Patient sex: F
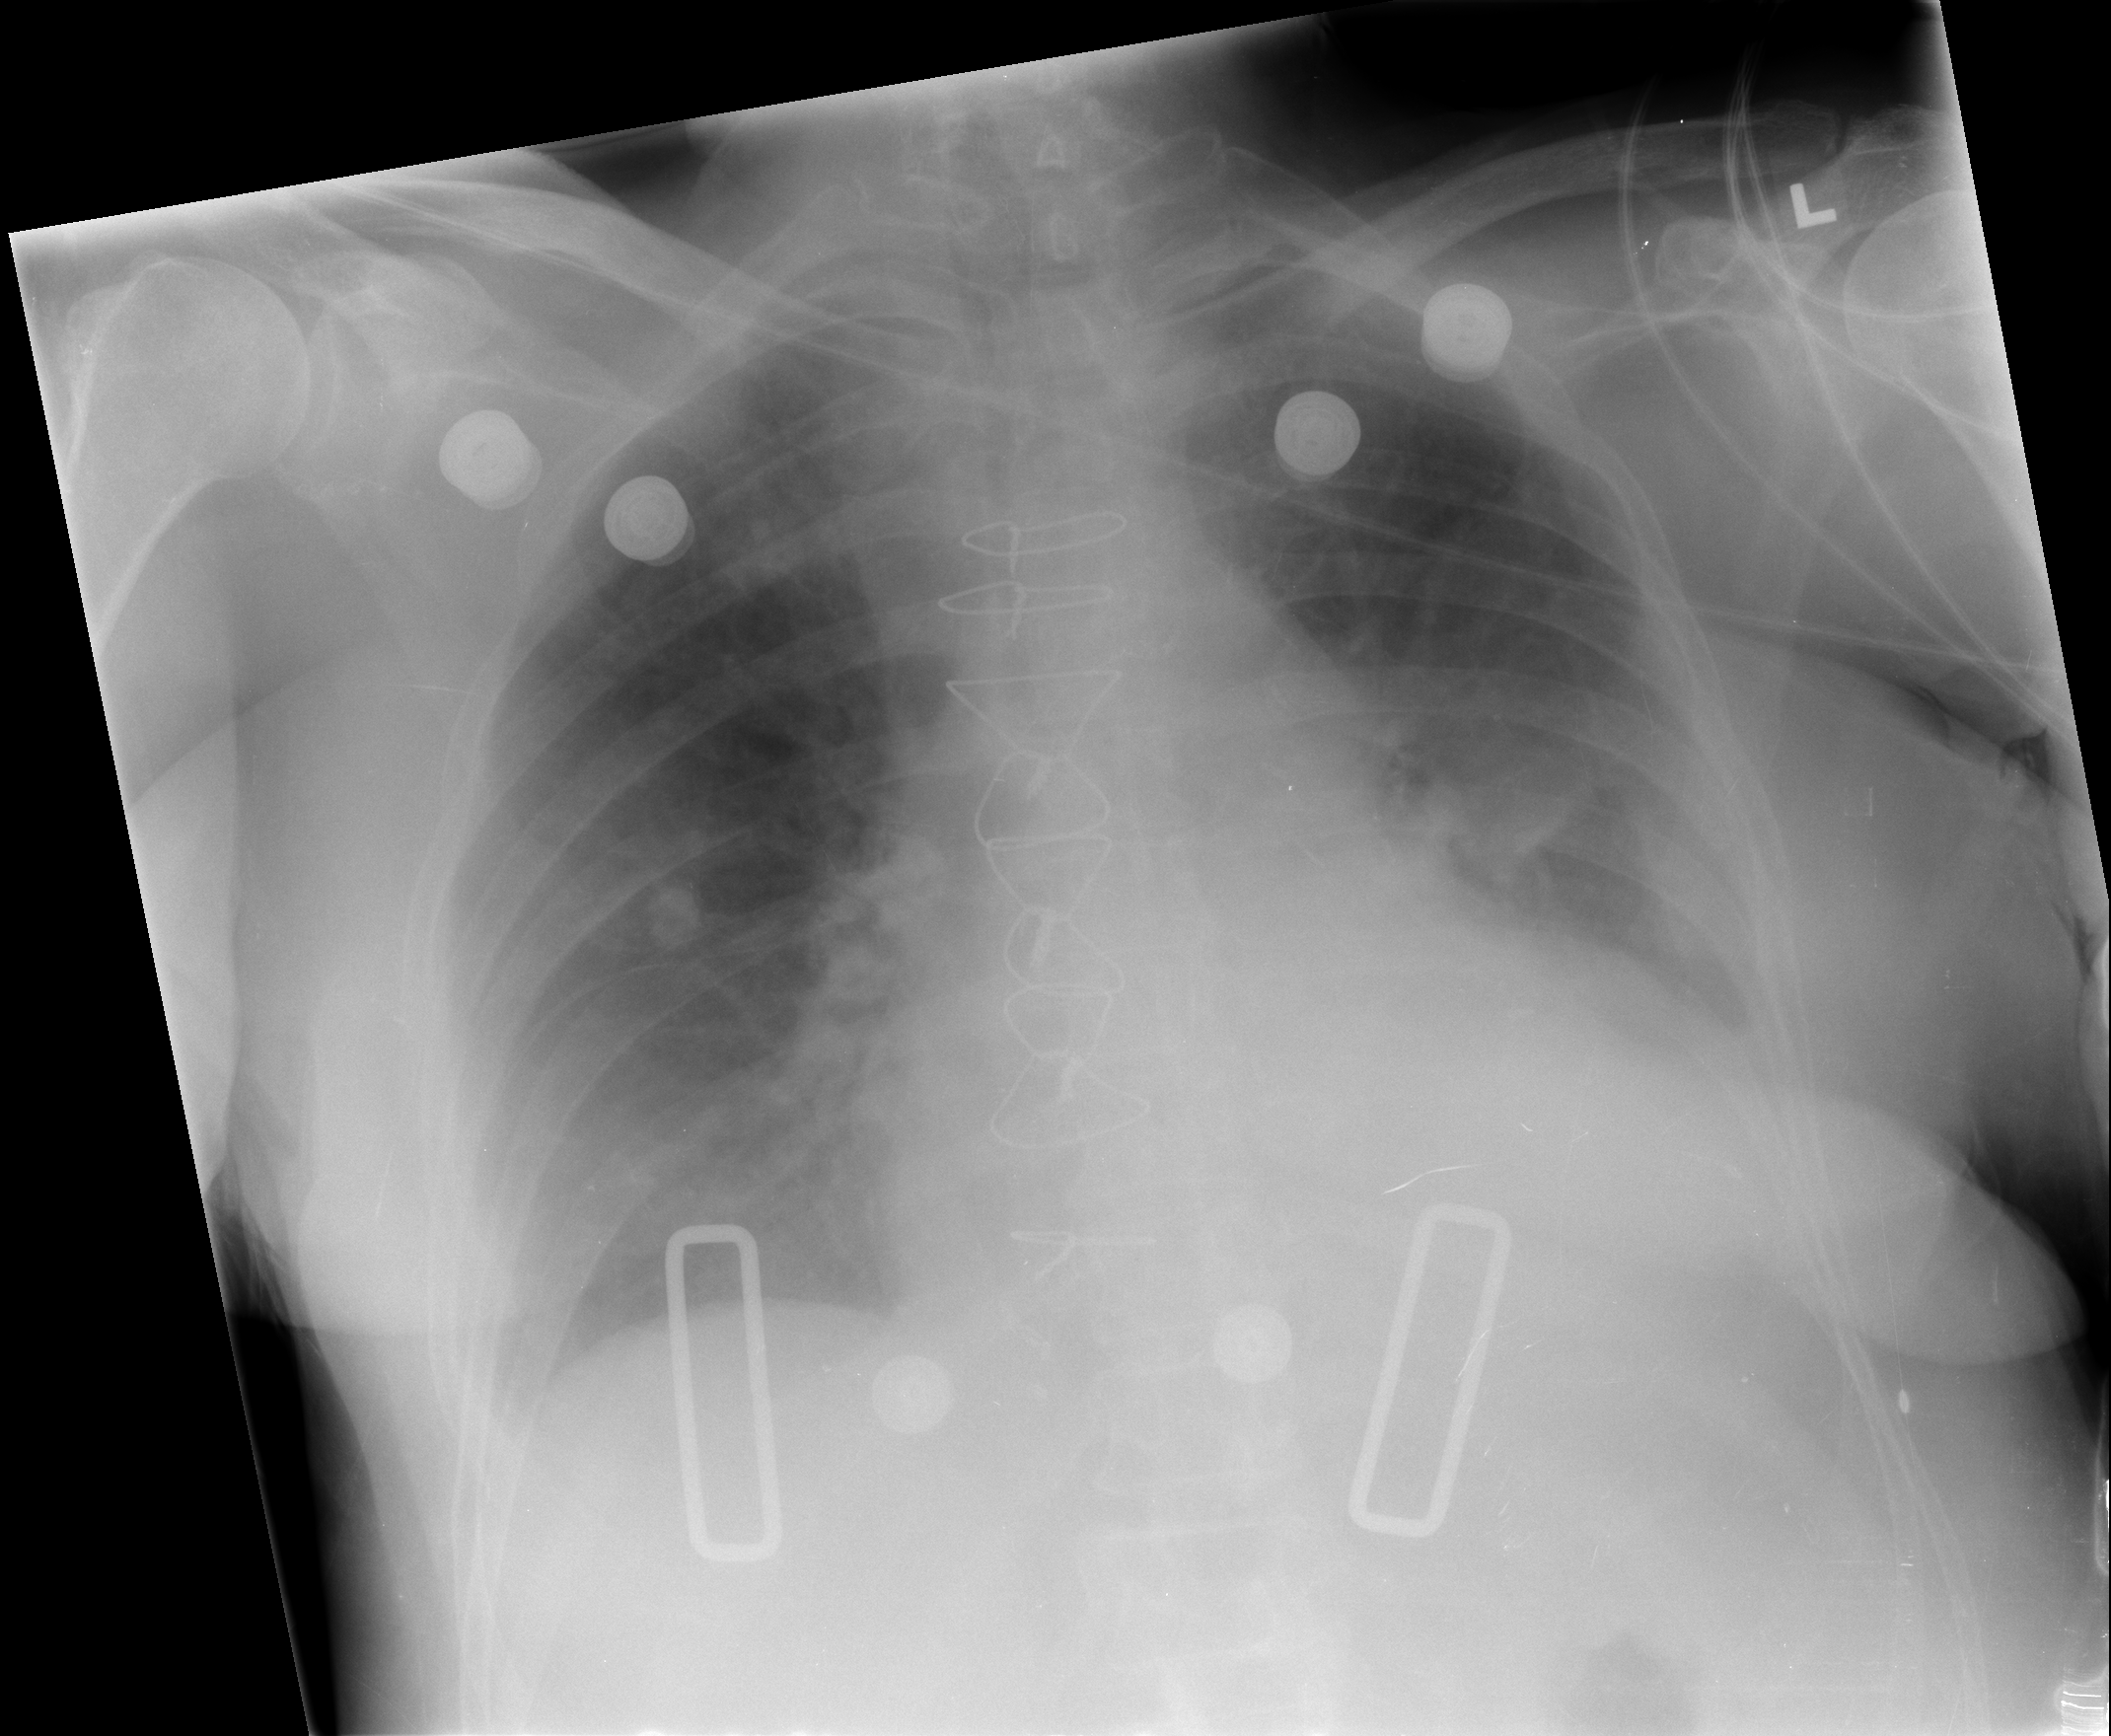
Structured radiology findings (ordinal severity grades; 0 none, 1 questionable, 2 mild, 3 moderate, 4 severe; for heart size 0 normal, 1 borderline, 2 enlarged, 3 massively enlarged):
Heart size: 2
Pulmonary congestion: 1
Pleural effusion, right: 0
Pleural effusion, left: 1
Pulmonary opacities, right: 0
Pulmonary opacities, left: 1
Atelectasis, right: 0
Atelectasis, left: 2